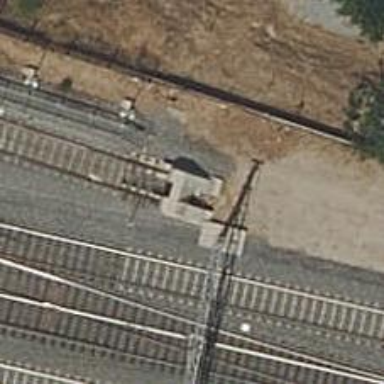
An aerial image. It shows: Railway buffer stop.